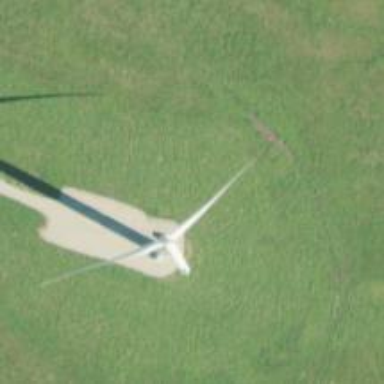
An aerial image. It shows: Wind turbine used as power generator.